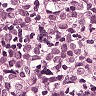
Metastatic tissue present: yes